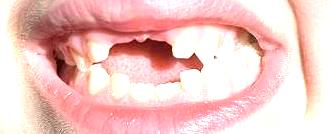
Condition: hypodontia